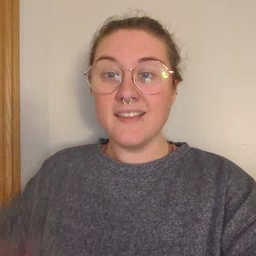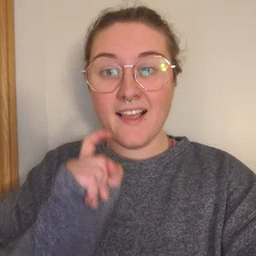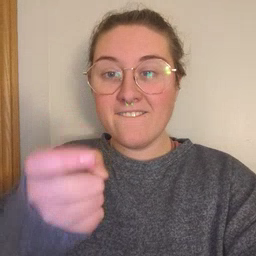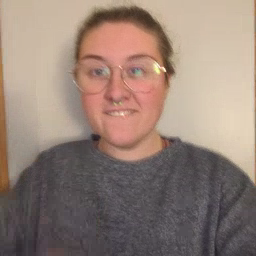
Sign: gift